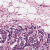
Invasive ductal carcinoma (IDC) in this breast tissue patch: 1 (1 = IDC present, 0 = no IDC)